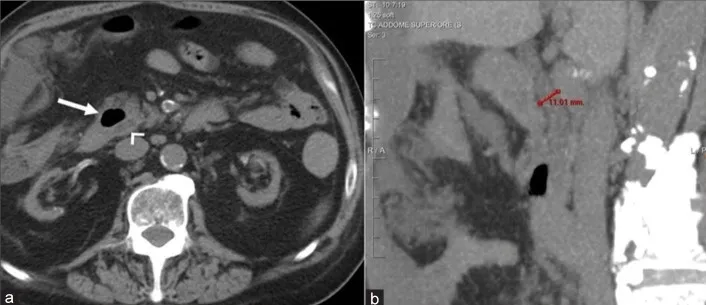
A 79-year-old man presented with epigastric pain. Unenhanced computed tomography scan of the abdomen demonstrated a 27-mm periampullary duodenal diverticulum filled with air (arrow in a) strictly adjacent to the distal portion of the common bile duct (arrowhead in a) which is 11 mm in maximum diameter (b). Symptoms regressed after NG decompression.
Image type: radiology (ct)